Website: bh-photo
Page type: customer-info-address
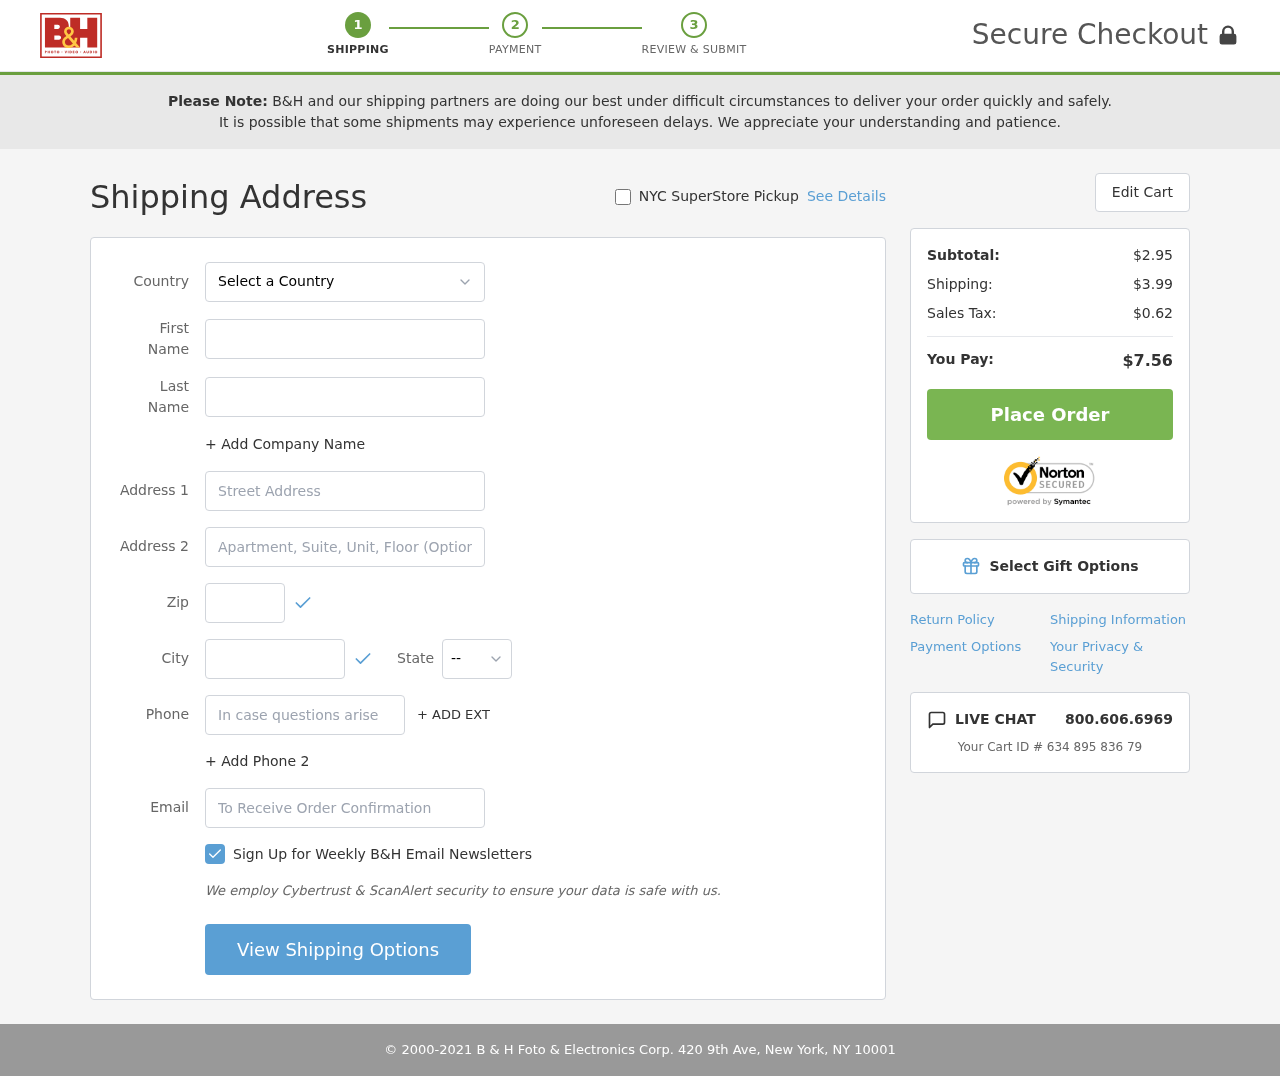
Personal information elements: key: PII_CITY
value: Amymouth
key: PII_COUNTRY
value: United States
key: PII_EMAIL
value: kimberly_todd@hotmail.com
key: PII_FIRSTNAME
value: Kimberly
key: PII_LASTNAME
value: Todd
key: PII_PHONE
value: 4713607199
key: PII_POSTCODE
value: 81087
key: PII_STATE_ABBR
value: CT
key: PII_STREET
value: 6706 Steven Wells
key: PII_STREET2
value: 6305 Becker Port
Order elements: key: ORDER_SUBTOTAL
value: $2.95
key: ORDER_SHIPPING_COST
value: $3.99
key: ORDER_TAX
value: $0.62
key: ORDER_TOTAL
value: $7.56
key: ORDER_ID
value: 634 895 836 79